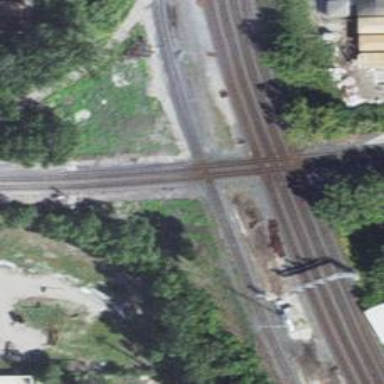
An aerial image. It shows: Railway crossing.